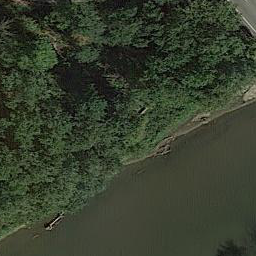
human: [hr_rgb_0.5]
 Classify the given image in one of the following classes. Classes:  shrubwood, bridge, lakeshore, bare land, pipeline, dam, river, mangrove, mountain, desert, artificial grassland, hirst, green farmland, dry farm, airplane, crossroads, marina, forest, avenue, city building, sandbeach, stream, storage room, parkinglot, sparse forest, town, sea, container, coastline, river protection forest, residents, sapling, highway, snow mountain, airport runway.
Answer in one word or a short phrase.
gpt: river protection forest